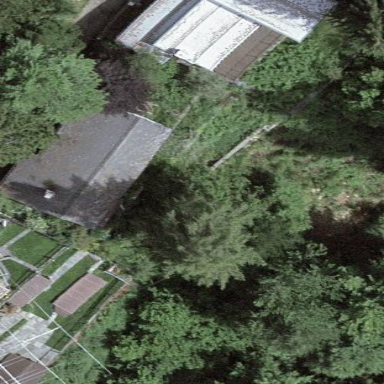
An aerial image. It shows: Detached building.